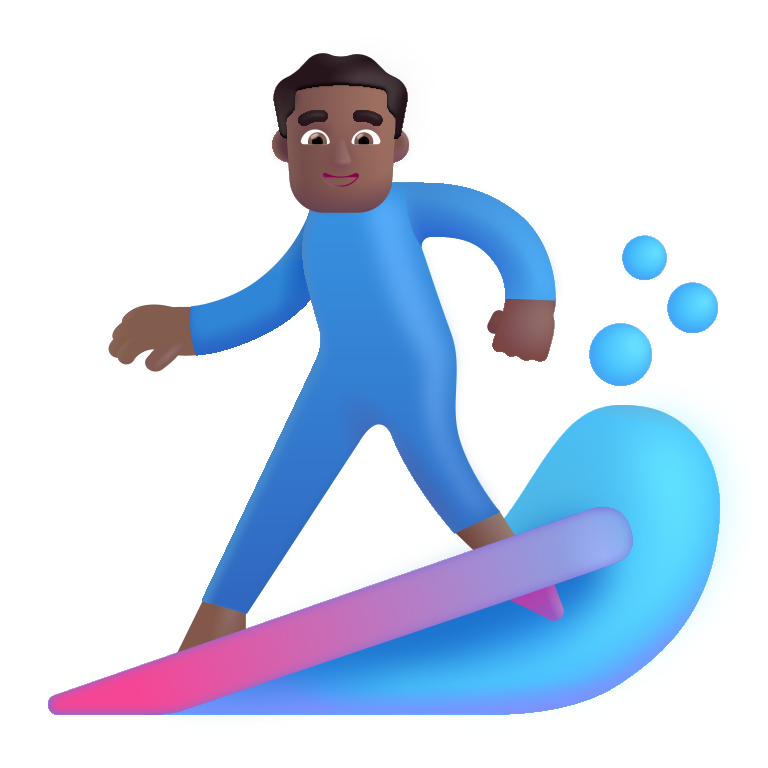
man surfing color  dark